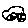
Label: car